Interaction volume radius: 5 \u00c5
Interaction volume height: 45 \u00c5
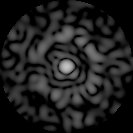
Disorder parameter: 0.7978